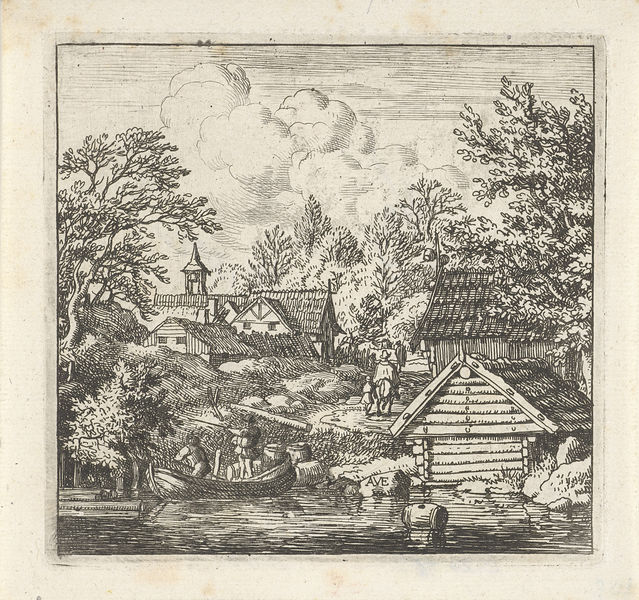
Titel: Dorpsgezicht met schuit
Künstler: Allaert van Everdingen
Standort: Amsterdam
Institution: Rijksmuseum
Schlagwörter: baum, blätter, himmel, laub, wasser, wolken, bäume, fluss, kirchturm, landschaft, menschen, see, ufer, grau, holz, hut, schwarz, weiss, zeichnung, haus, weg, wolke, stein, steine, häuser, gehen, hütte, kirche, boot, pferd, reiter, turm, fels, dorf, grafik, graphik, hütten, ausflug, ruderboot, rudern, idyllisch, druck, schwarzweiss, druckgrafik, stich, fass, glocke, holzhütte, kupferstich, kiche, bot, trum, uferr, engeln, boo, wolken rauch